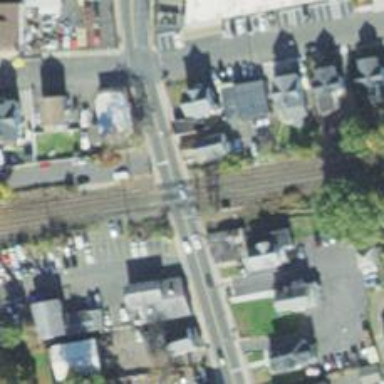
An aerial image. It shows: Railway crossing.